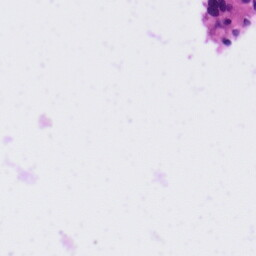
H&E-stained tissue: Tonsil